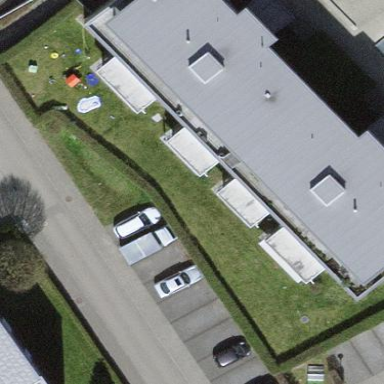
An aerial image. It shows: View of apartment building.